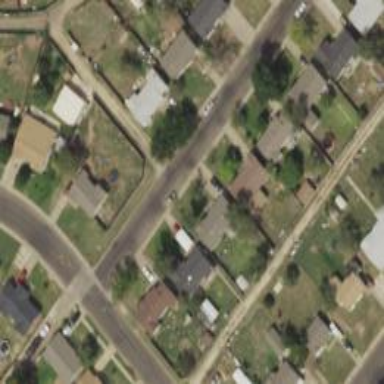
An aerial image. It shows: Alley classified as service road.